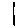
Label: line